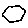
Label: hexagon